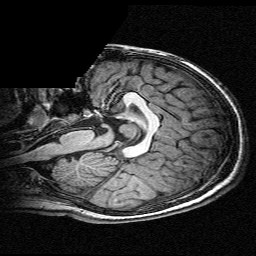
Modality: T1w
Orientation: sagittal
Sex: male